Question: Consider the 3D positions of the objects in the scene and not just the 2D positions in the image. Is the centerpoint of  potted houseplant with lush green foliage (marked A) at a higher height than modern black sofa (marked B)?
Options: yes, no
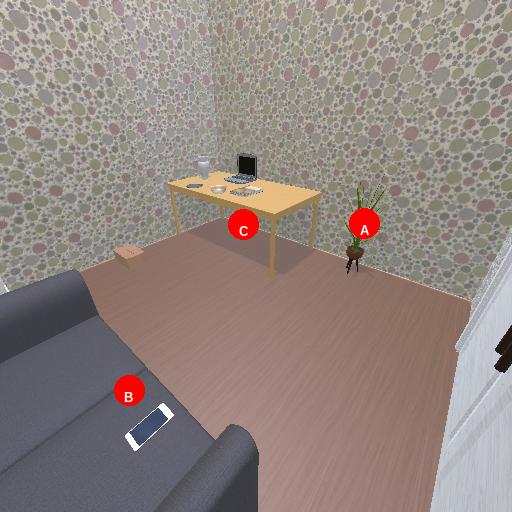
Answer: yes